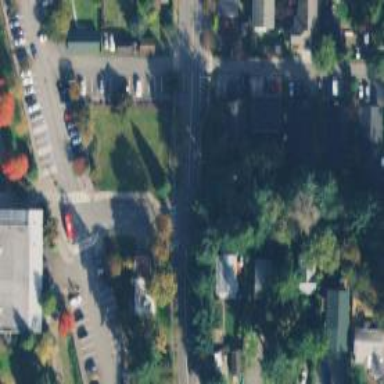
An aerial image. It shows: Marked crossing on footway.